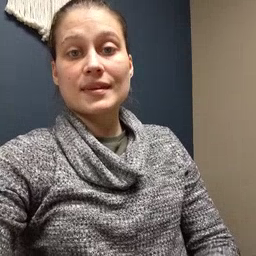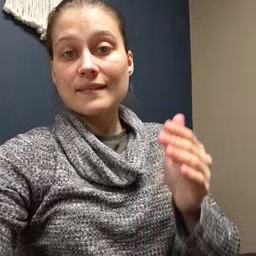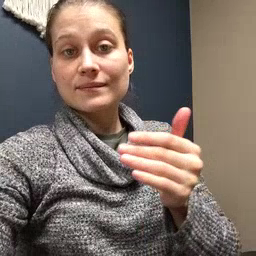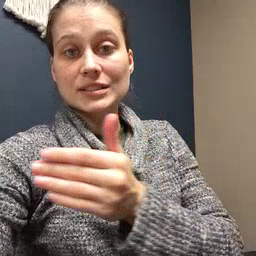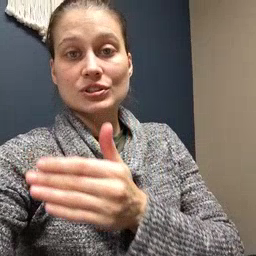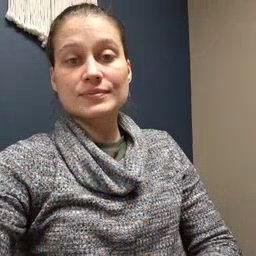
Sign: fish